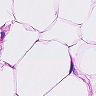
Metastatic tissue present: no